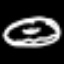
Label: donut